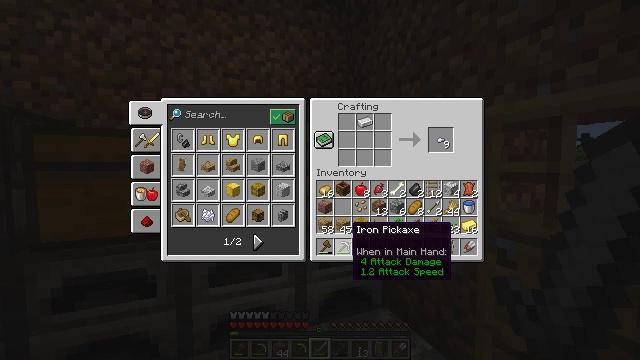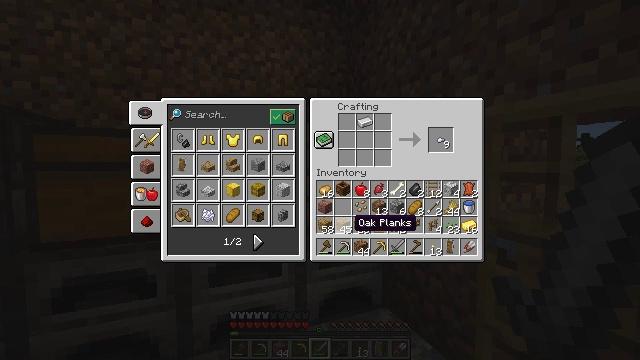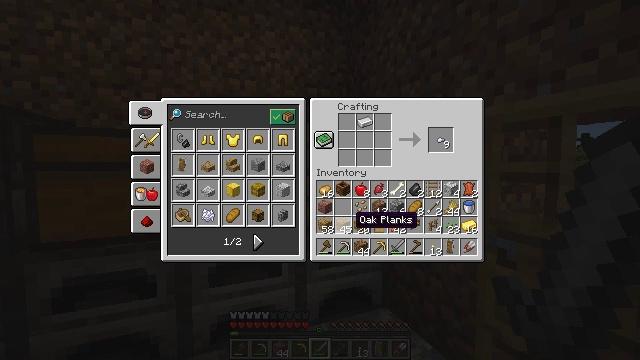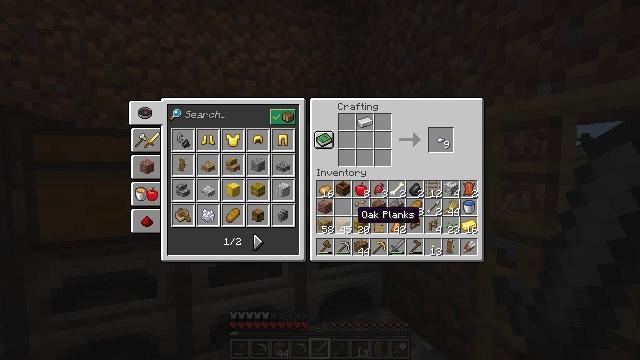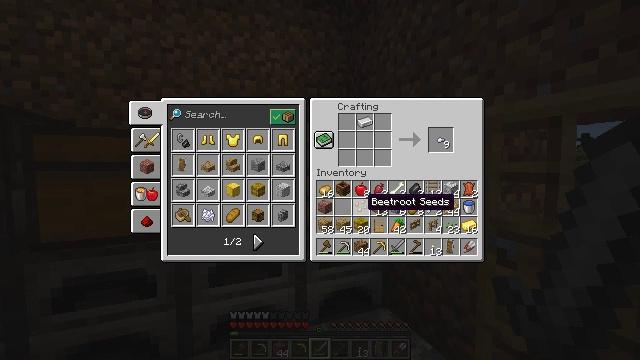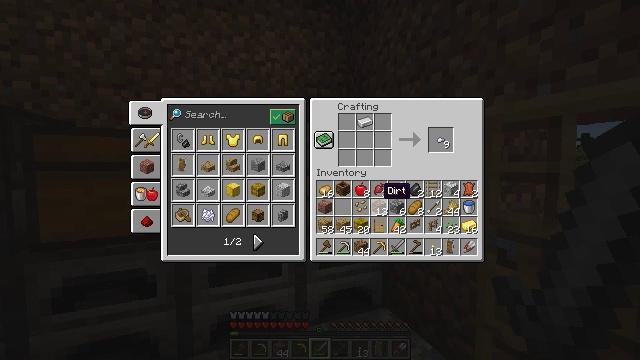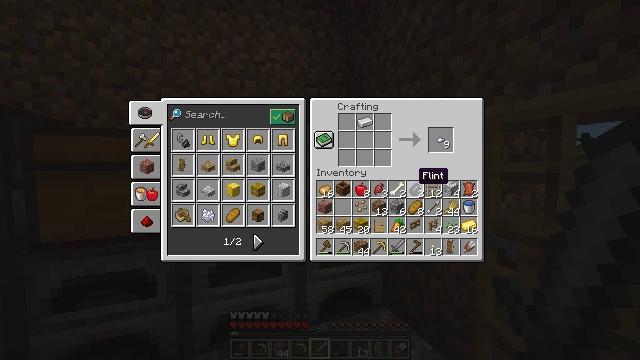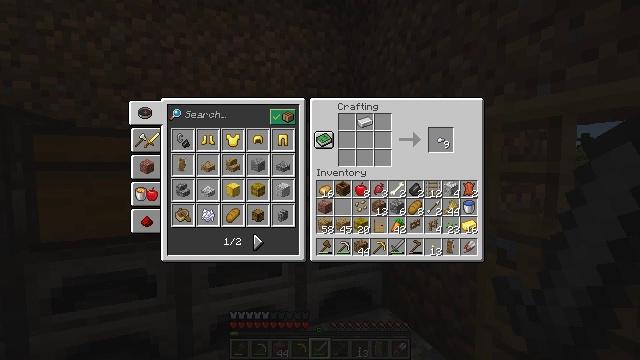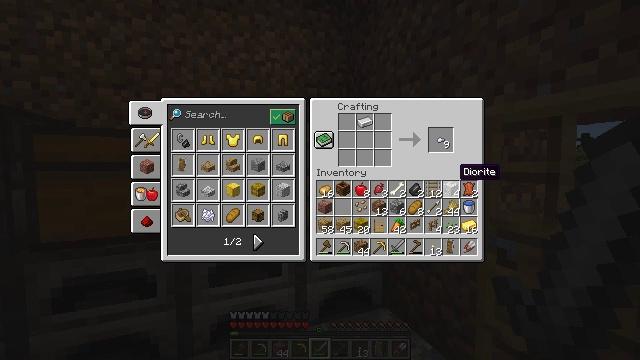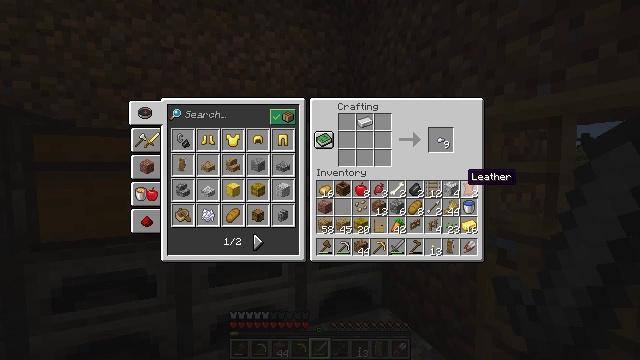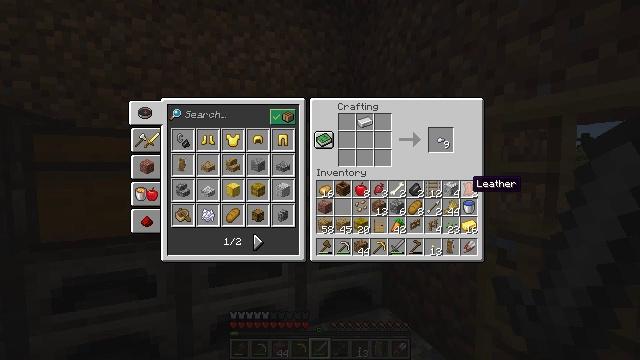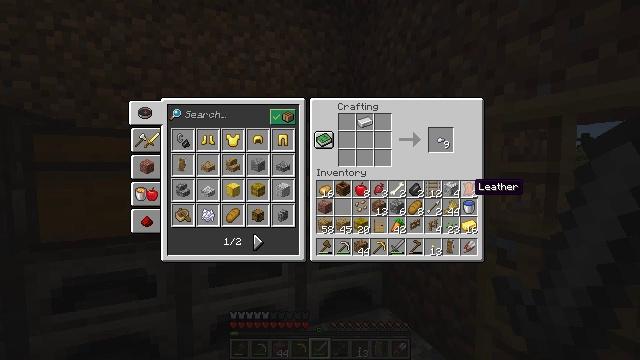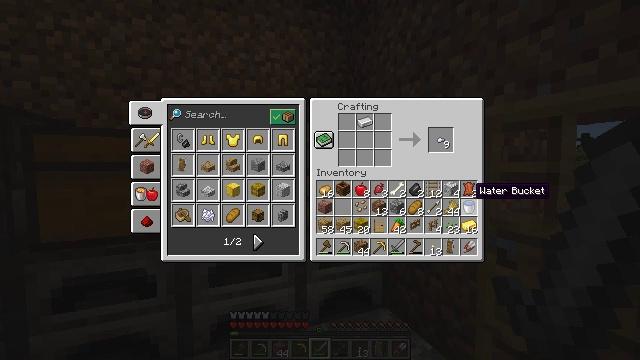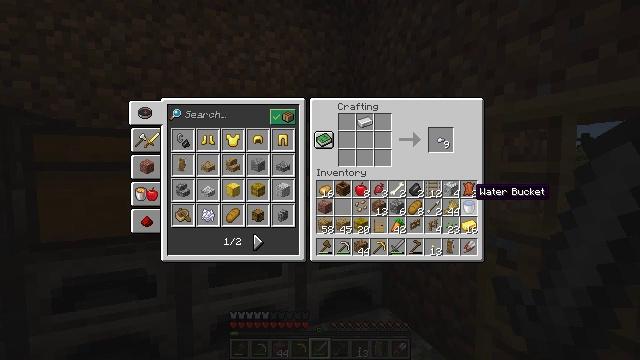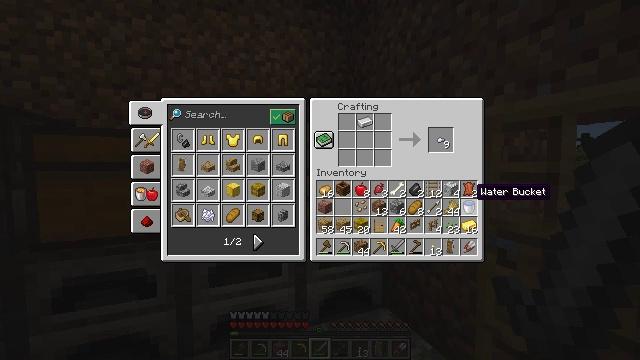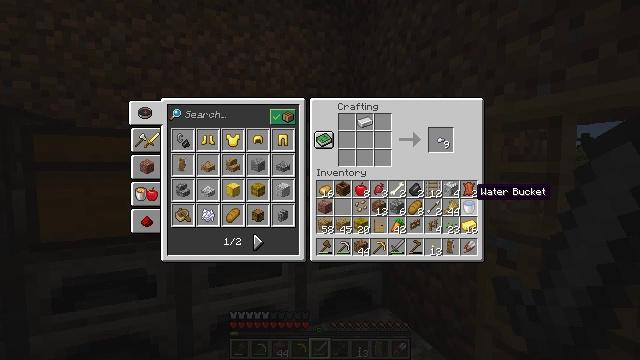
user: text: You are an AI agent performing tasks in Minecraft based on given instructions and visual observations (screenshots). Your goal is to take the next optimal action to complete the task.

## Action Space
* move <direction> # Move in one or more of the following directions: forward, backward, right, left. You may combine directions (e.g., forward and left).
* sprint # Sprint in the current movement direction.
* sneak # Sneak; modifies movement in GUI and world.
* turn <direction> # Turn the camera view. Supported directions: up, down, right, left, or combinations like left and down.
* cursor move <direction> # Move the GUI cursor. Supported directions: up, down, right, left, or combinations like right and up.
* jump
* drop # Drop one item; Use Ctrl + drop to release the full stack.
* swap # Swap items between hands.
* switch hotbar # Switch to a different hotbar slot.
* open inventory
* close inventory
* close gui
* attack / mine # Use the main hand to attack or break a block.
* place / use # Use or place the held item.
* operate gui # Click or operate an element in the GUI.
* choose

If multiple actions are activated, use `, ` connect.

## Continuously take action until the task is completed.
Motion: motion action
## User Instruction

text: Attack the ground to gather dirt.
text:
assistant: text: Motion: no_op
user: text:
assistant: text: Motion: no_op
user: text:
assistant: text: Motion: no_op
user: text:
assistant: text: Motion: turn right and up
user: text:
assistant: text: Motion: turn right and up
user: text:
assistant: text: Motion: turn right and up
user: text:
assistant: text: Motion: turn right
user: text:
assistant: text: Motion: turn right
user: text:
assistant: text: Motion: turn right
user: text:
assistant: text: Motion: turn down
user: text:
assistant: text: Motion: no_op
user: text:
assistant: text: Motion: no_op
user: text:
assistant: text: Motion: no_op
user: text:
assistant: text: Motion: no_op
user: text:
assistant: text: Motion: no_op
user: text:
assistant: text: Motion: no_op
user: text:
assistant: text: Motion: no_op
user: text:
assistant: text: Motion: turn left
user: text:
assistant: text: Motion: turn left
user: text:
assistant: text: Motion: turn left
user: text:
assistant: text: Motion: turn left
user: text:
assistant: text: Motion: no_op
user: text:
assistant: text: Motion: no_op
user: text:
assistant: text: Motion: no_op
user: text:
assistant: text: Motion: no_op
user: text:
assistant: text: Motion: no_op
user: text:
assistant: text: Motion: no_op
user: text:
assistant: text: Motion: no_op
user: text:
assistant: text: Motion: no_op
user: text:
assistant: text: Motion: turn up